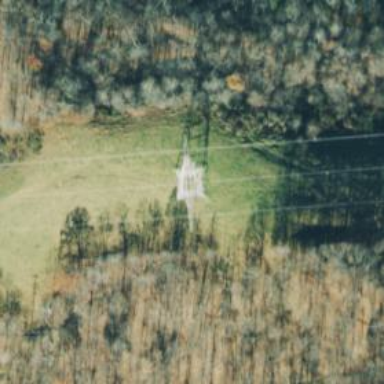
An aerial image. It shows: Lattice structure tower.